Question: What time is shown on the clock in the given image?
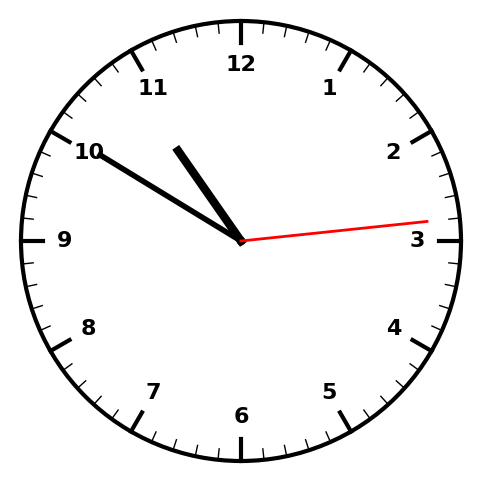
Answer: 10:50:14